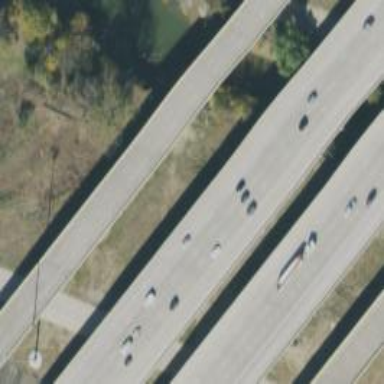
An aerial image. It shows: Motorway bridge.